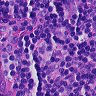
Metastatic tissue present: no